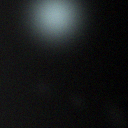
Screen state: off